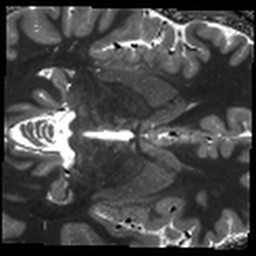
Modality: T1map
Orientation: axial
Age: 20
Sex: female